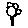
Label: flower